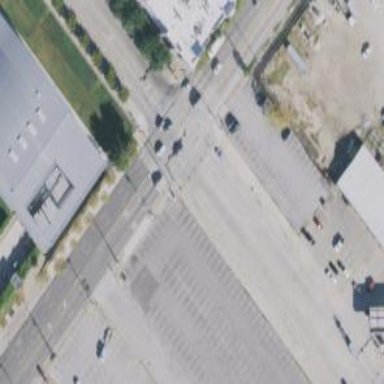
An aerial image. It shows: Secondary road with separate asphalt sidewalks.